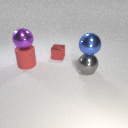
large gray metal sphere below large blue metal sphere